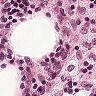
Metastatic tissue present: no